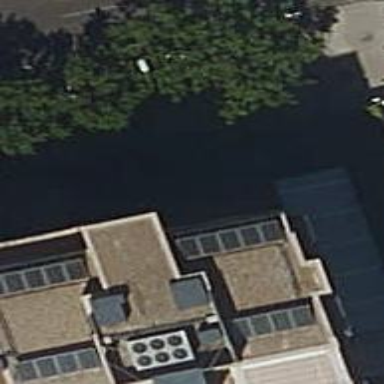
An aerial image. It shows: Building consisting of apartments.